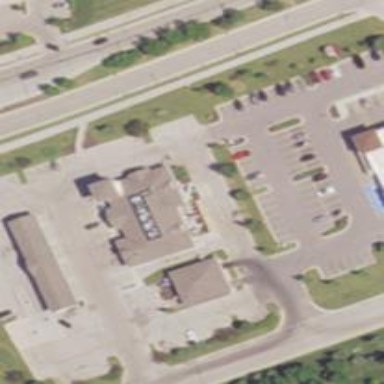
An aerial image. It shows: Convenience shop.